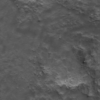
Label: not_dusty